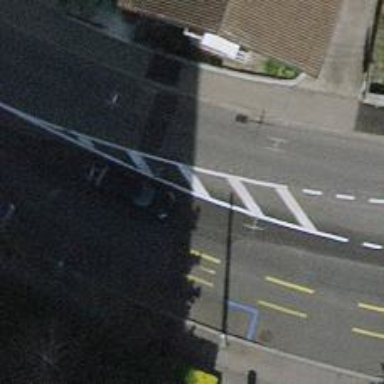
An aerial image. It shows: Secondary road with asphalt surface. Both sides have sidewalks and there is lane for cycling on the left with trolley wires above.